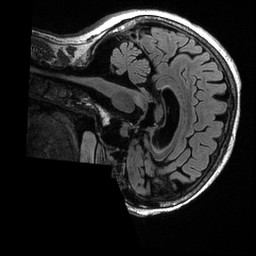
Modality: T2w
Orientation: sagittal
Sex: female
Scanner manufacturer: ge
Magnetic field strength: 3 T
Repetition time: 6 s
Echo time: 0.1265 s